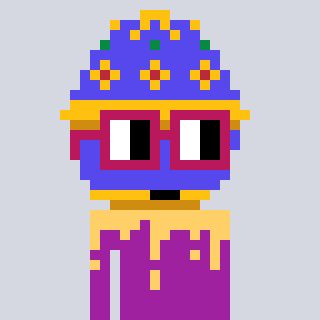
a pixel art character with square dark red glasses, a faberge-shaped head and a magenta-colored body on a cool background